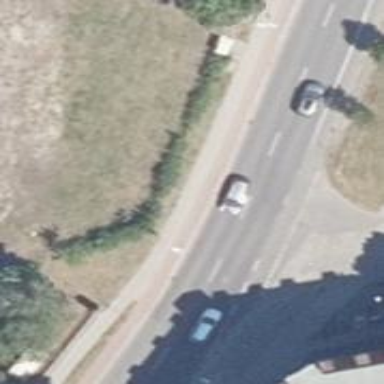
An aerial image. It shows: Secondary road with asphalt surface. There is cycle lane on the left and cycle track on the right.